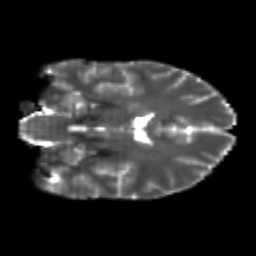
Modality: T2w
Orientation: coronal
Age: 26
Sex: male
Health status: healthy
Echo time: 0.074 s